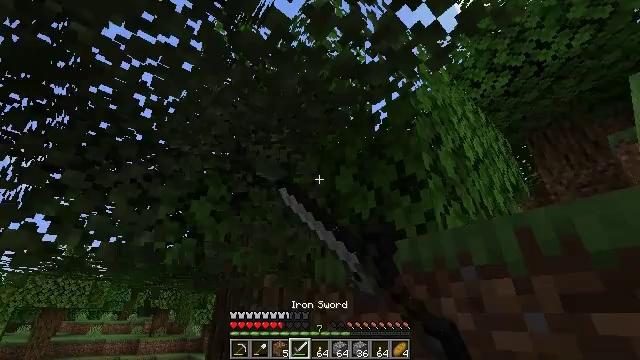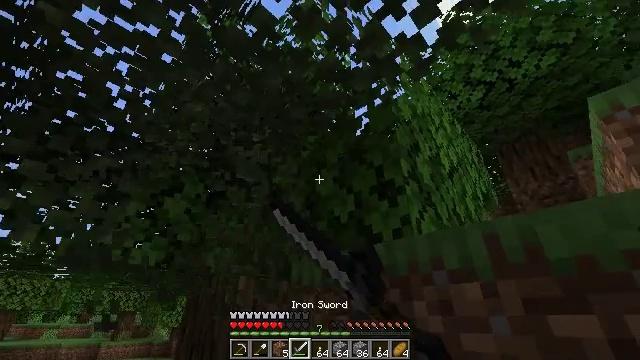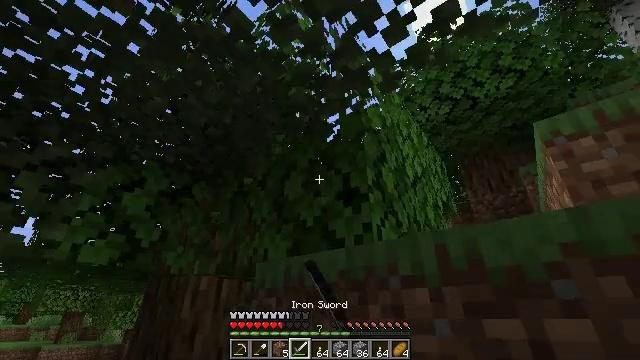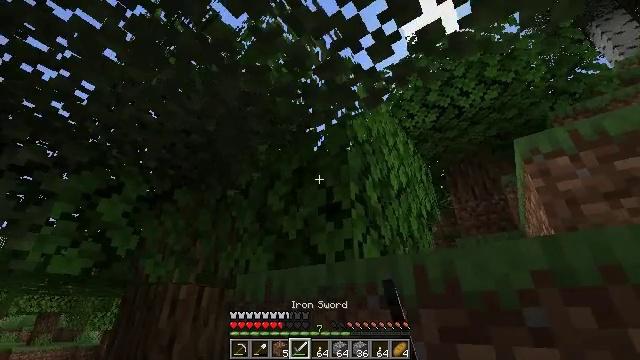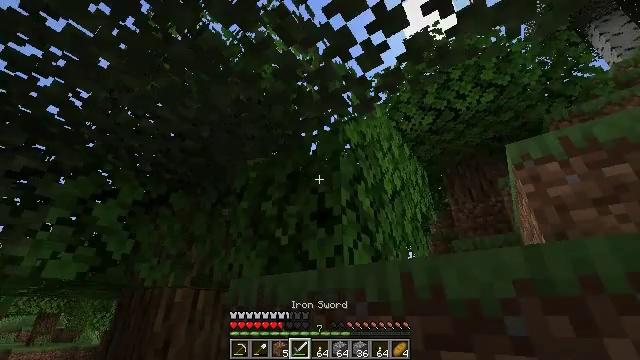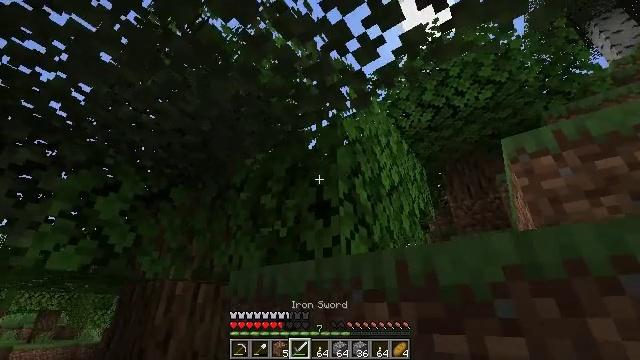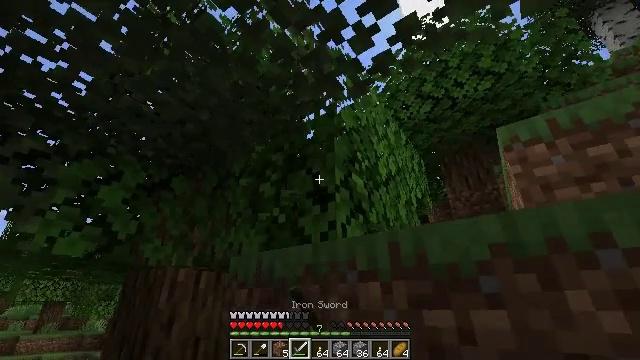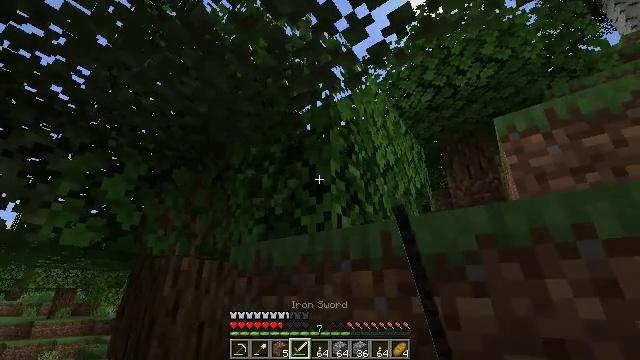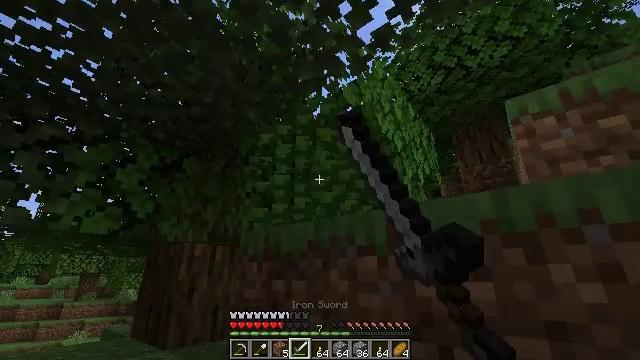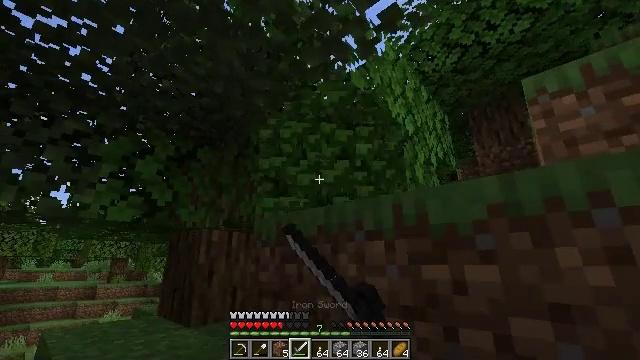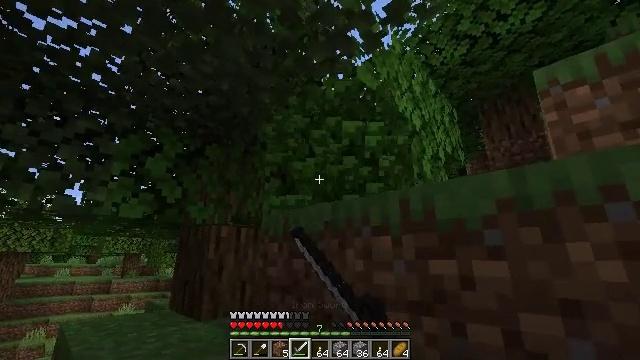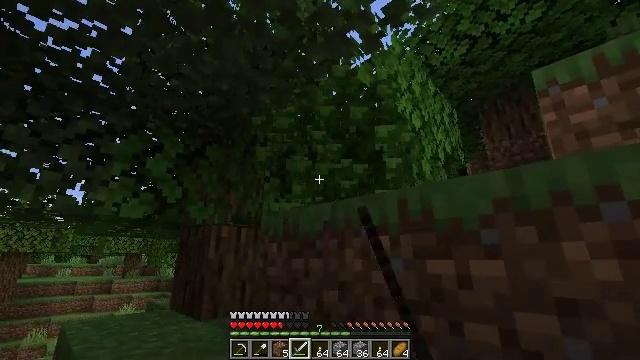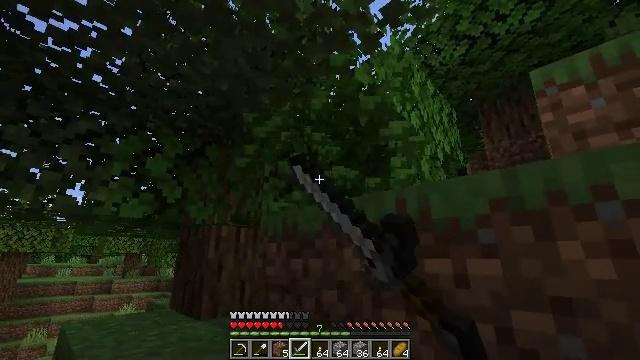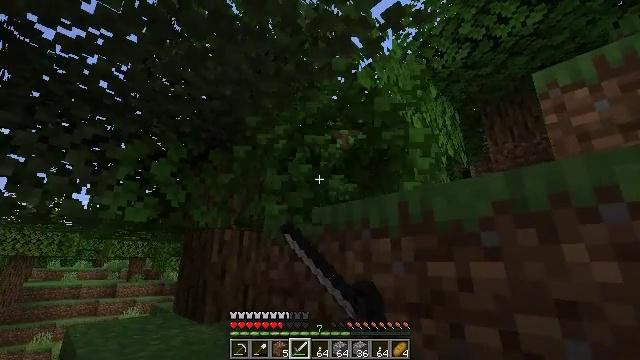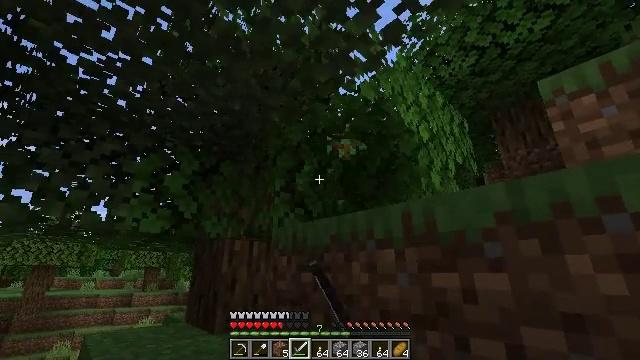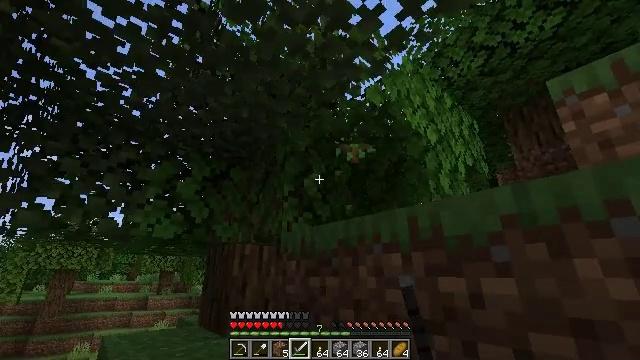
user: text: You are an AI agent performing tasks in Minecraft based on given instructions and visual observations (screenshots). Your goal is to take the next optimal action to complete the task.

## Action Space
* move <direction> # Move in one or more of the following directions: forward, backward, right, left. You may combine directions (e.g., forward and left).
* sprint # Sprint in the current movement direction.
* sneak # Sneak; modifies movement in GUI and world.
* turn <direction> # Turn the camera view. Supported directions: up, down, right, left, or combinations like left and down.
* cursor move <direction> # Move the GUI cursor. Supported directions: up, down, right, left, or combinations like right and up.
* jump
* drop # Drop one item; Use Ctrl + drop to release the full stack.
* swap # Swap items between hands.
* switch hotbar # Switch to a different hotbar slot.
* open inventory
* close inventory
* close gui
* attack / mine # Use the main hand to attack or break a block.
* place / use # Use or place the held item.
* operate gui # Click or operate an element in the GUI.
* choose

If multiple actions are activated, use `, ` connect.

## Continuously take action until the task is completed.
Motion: motion action
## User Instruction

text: Collect some oak leaves.
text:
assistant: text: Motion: turn right, attack / mine
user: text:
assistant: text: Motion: move right, turn right, attack / mine
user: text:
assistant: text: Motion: move forward and move right, turn right, attack / mine, jump
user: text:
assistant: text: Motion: move forward and move right, attack / mine, jump
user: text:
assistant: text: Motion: move forward and move right, attack / mine, jump
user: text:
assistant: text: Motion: move forward and move right, turn down, attack / mine, jump
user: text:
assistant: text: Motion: move forward and move right, turn down, attack / mine, jump
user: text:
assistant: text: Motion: move forward and move right, turn left and down, attack / mine
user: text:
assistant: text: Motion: move forward and move right, turn left and down, attack / mine
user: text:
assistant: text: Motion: move forward and move right, turn left, attack / mine
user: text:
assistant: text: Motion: move forward and move right, attack / mine
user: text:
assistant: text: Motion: move forward and move right, attack / mine
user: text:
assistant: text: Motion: move forward and move right, attack / mine
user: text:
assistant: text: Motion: move right, turn left and up, attack / mine
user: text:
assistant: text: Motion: turn left, attack / mine
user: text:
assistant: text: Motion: turn left, attack / mine
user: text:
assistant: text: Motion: turn left, attack / mine
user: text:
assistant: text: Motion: turn left, attack / mine
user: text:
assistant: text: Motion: move forward, turn left and up, attack / mine
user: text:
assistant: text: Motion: move forward, turn left, attack / mine
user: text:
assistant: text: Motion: move forward, attack / mine
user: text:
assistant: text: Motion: move forward, attack / mine
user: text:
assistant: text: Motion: move forward, attack / mine
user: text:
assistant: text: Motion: move forward, turn down, attack / mine
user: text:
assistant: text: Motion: attack / mine
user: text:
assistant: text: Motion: attack / mine
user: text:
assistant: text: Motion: attack / mine
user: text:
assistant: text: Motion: attack / mine
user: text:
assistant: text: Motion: attack / mine
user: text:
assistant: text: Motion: attack / mine